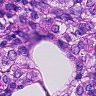
Metastatic tissue present: yes